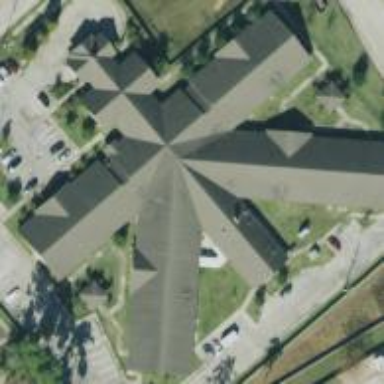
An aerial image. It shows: Nursing home building.